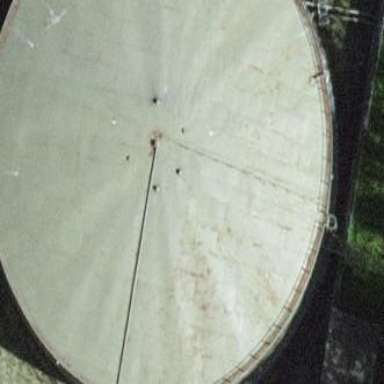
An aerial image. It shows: Industrial building with dome-shaped roof used as storage tank.